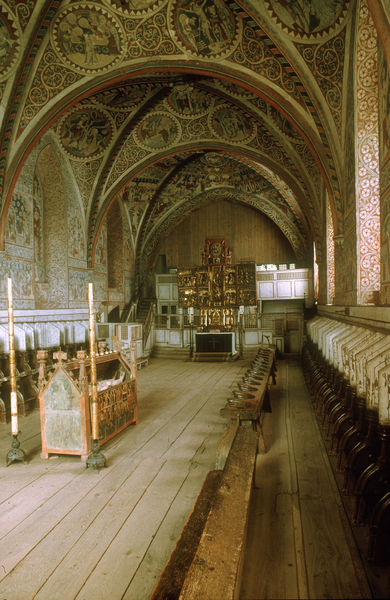
Titel: Kloster Wienhausen (Zisterzienserkloster)
Standort: Wienhausen (EU - D - Nds)
Schlagwörter: gott, holz, malerei, ornament, kirche, decke, bogen, planken, gestühl, holzboden, verzierung, gewölbe, kloster, dielenboden, altar, kreuzrippen, sarg, fresken, chor, fresko, heilig, sakral, christentum, chorgestühl, orthodoxie, heilih, wienhausen